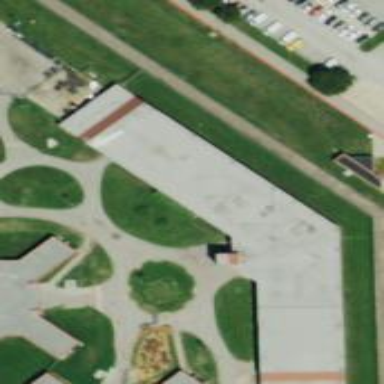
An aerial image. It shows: Prison building.